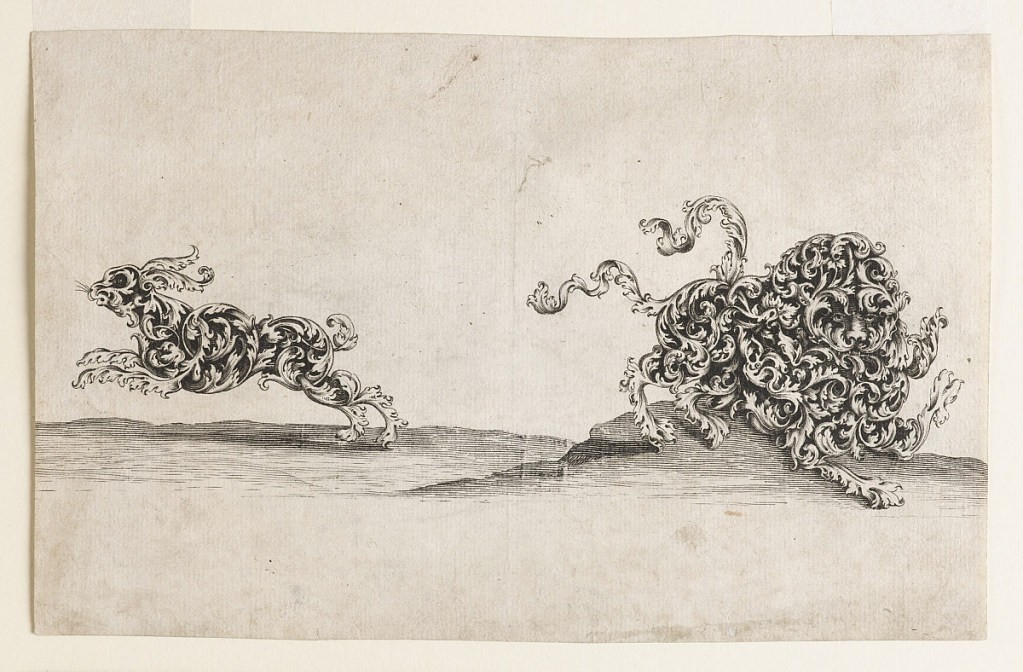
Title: Lion and Hare Composed of Ornamental Leaf-Work, from Neue-ersonnene Gold-Schmieds Grillen (New Designs for Ornaments in Gold)
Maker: Wolfgang Hieronymus Von Bömmel, German, active ca. 1660 – 1700
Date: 1698
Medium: Engraving on off-white laid paper
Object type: Print
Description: A lion and a hare, both composed of ornamental leaf-work run through a barren landscape. The lion faces right, the hare left. Possibly a design for jewelry